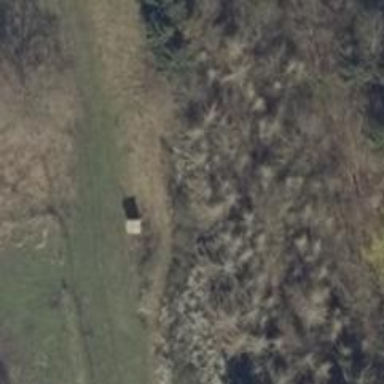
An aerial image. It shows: Hunting stand.